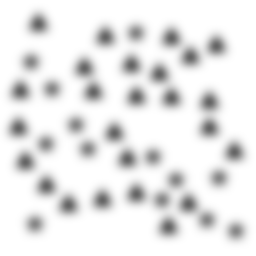
Squares: 0
Triangles: 25
Stars: 13
Total shapes: 38